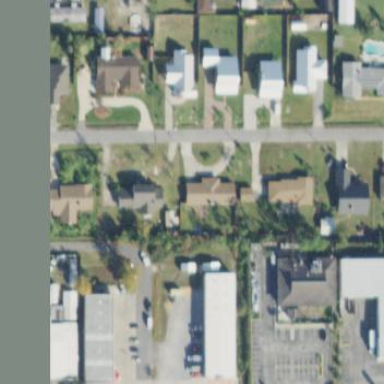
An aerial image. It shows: This residential area consists of single-family homes.